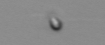
Label: nanoplankton_mix